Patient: sex M, age 81
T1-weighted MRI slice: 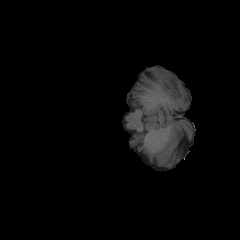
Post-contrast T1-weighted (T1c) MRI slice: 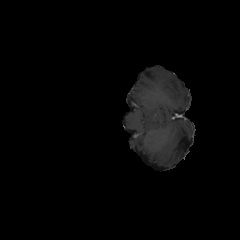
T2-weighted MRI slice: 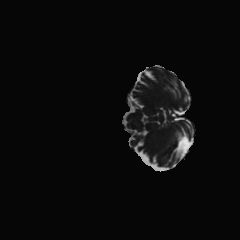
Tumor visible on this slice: no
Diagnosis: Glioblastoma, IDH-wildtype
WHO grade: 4